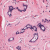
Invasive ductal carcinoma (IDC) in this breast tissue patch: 0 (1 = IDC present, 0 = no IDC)